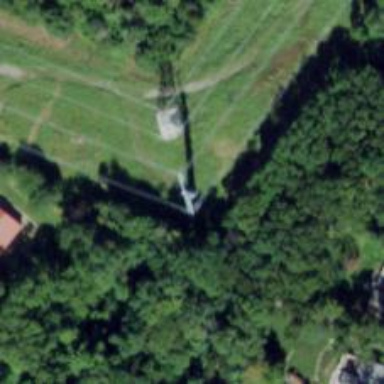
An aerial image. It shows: Power tower.